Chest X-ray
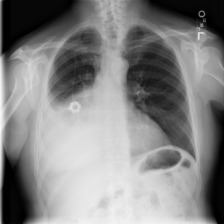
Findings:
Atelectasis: negative
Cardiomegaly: negative
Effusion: positive
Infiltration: negative
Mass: negative
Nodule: negative
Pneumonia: negative
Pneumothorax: negative
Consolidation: negative
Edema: negative
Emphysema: negative
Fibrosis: negative
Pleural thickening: negative
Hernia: negative